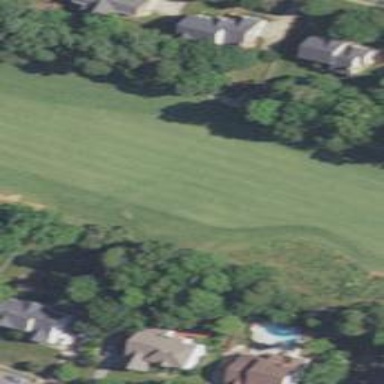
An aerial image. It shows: Golf hole.